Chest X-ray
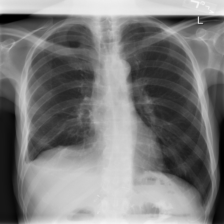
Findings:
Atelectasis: negative
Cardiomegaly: negative
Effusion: positive
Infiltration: negative
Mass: negative
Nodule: negative
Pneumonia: negative
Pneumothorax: negative
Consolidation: negative
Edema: negative
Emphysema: negative
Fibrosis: negative
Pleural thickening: negative
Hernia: negative